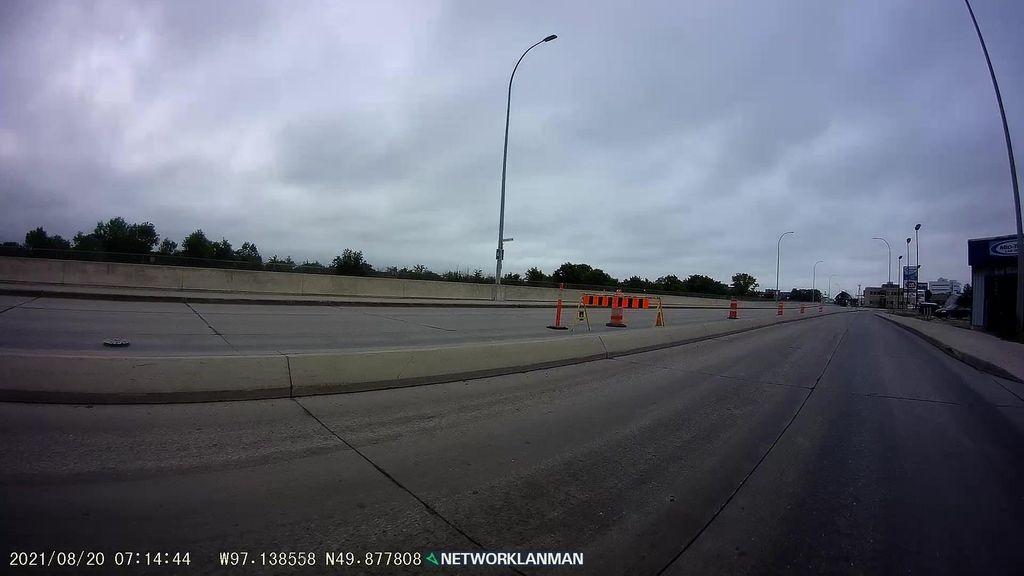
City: winnipeg